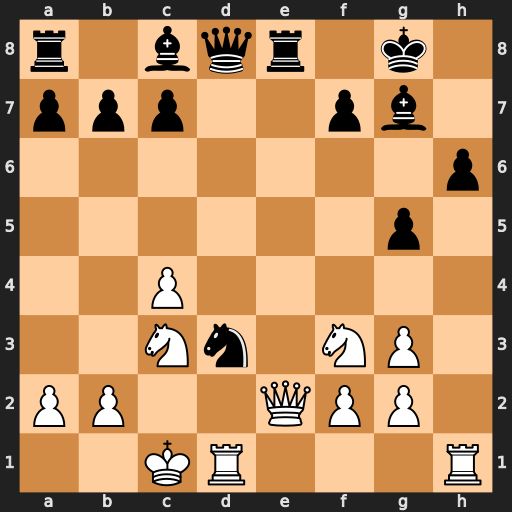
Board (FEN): r1bqr1k1/ppp2pb1/7p/6p1/2P5/2Nn1NP1/PP2QPP1/2KR3R
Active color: w
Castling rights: -
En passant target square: -
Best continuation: Rxd3 Qe7 Qxe7 Rxe7 Rd8+